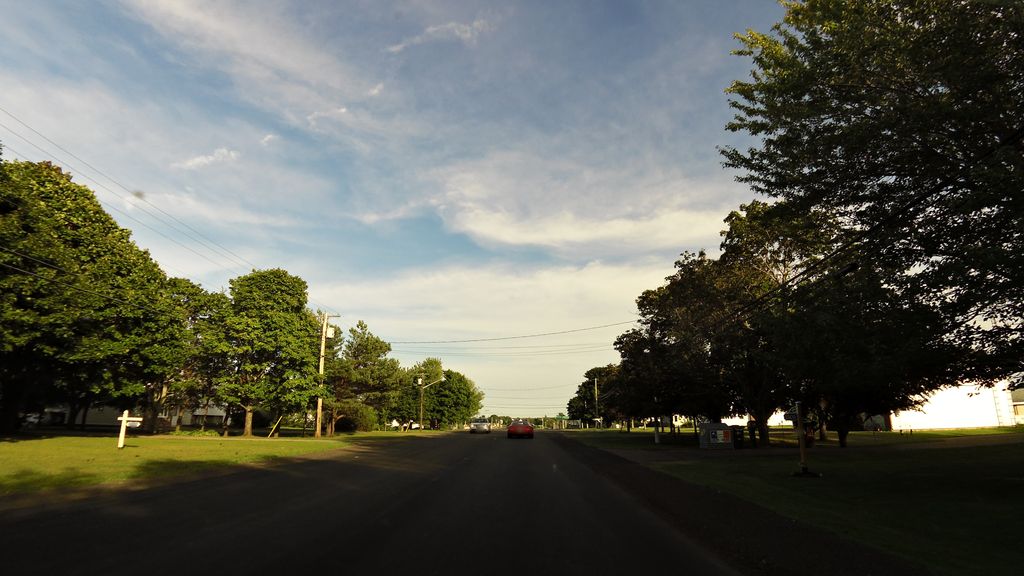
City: charlottetown